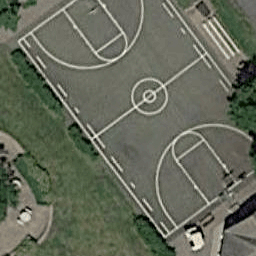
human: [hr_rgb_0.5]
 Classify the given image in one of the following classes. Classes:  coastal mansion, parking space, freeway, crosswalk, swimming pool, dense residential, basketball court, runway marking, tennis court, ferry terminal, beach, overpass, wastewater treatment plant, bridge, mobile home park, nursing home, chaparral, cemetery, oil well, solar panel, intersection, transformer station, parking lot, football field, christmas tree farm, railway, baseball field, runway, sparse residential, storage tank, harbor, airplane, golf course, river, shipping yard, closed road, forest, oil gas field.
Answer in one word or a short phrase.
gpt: basketball court